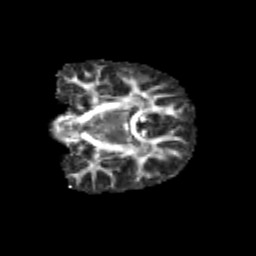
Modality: FA
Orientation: coronal
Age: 9
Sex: male
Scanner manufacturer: siemens
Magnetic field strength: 3 T
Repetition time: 3.8 s
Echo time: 0.07 s